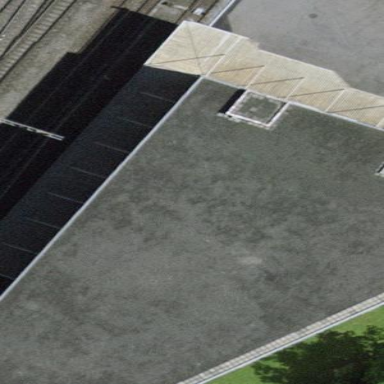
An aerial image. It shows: View of roof of building.